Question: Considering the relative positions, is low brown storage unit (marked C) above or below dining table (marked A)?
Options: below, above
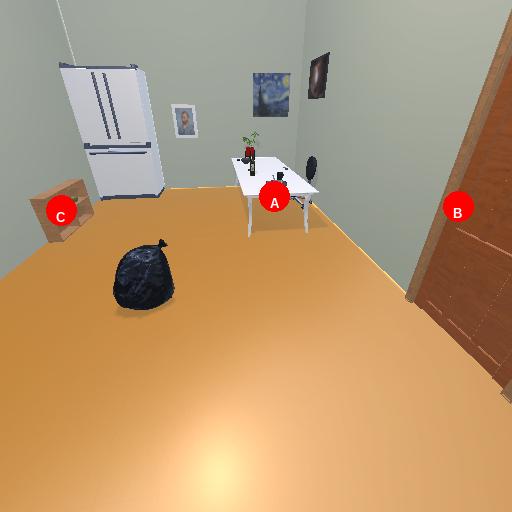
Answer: below